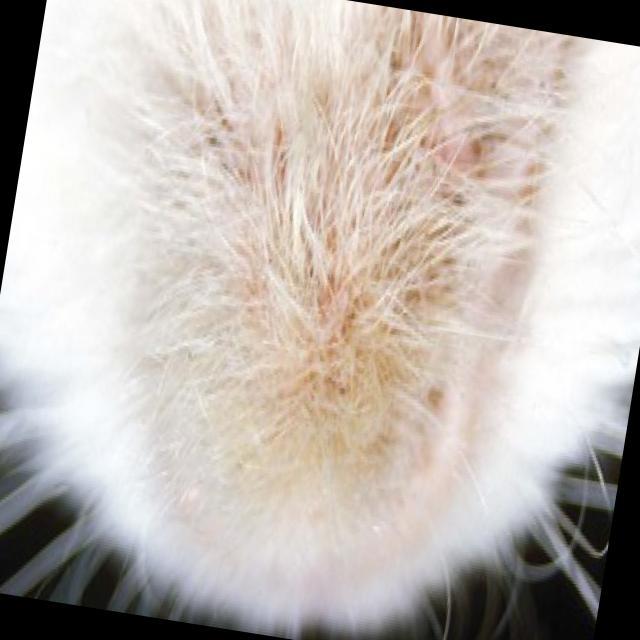
Canine fungal skin infection — characterized by alopecia, scaling, crusting, and circular lesions. Common agents include Malassezia and Candida species.